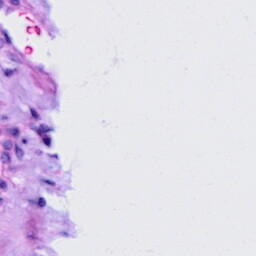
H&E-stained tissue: Cervix